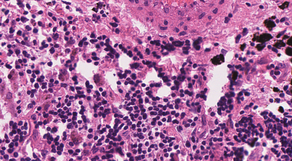
Tumor epithelial tissue: no
Tumor-associated stroma tissue: yes
Normal tissue: no